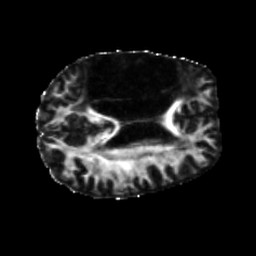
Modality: FA
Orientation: axial
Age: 60
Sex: male
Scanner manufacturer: siemens
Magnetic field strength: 3 T
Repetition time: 5.25 s
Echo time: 0.08 s